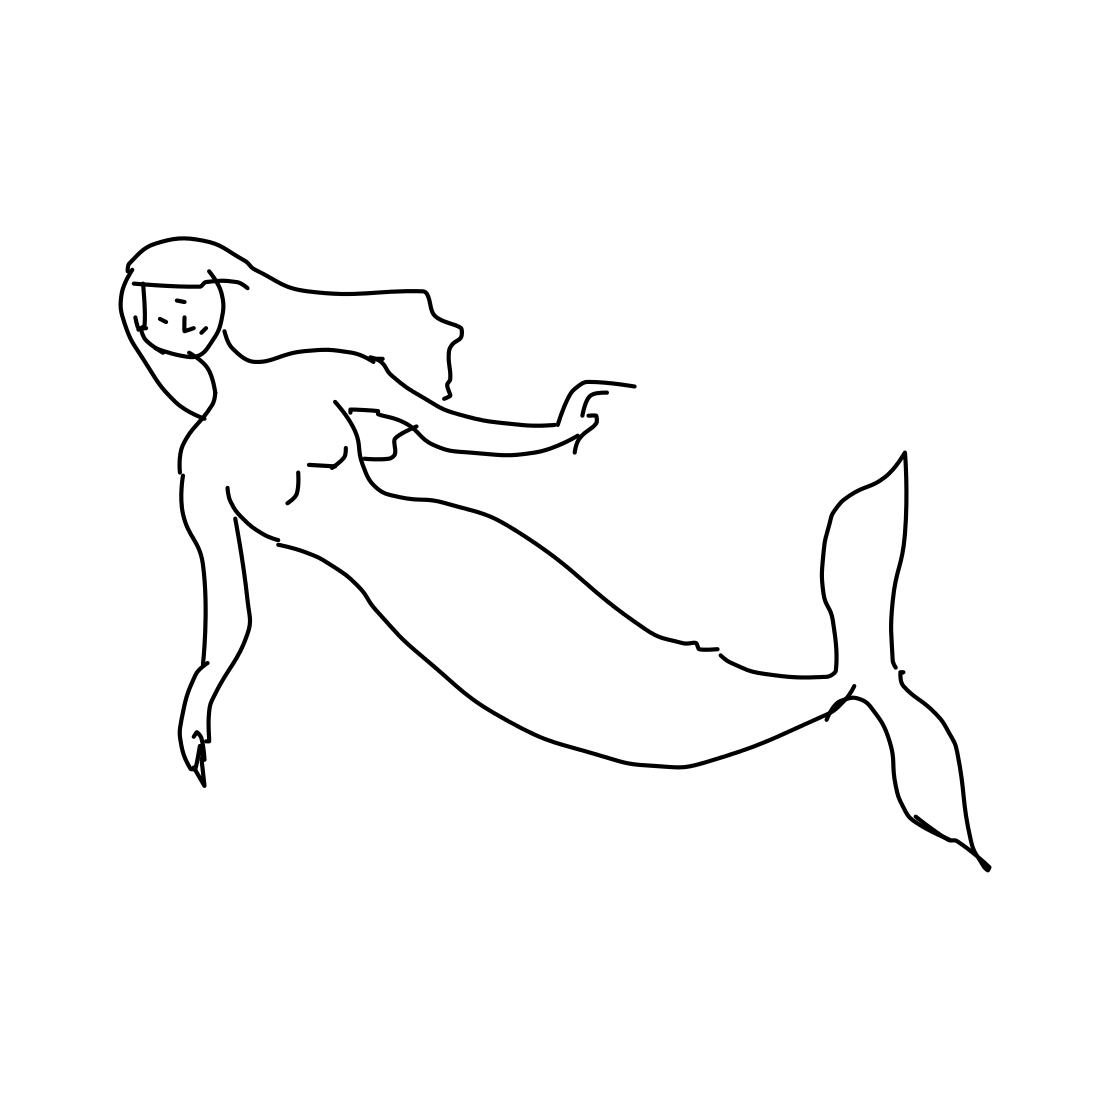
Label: mermaid